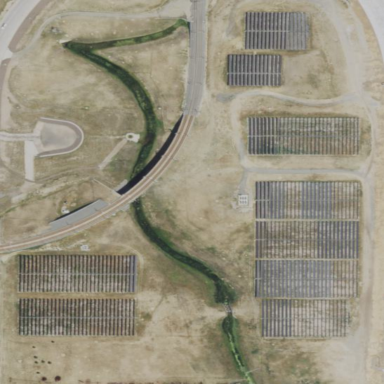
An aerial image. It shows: Industrial area with solar power plant using photovoltaic technology.